Field crop: maize
Growth stage: 2
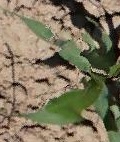
Species: maize